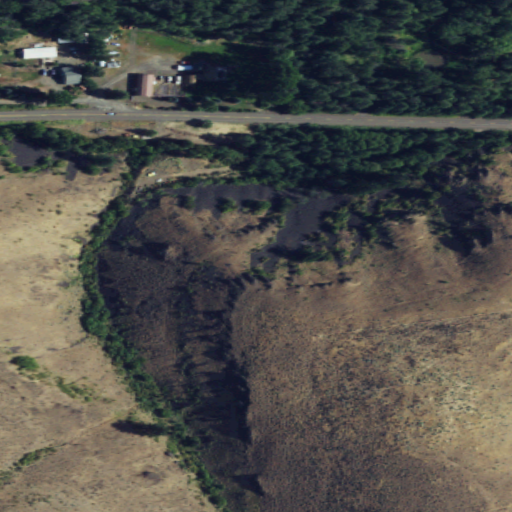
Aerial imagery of valley in Washington named Reed Canyon containing shrub, evergreen forest, woody wetlands, open development, grassland, herbaceous wetlands, low intensity development, pasture, deciduous forest, and medium intensity development